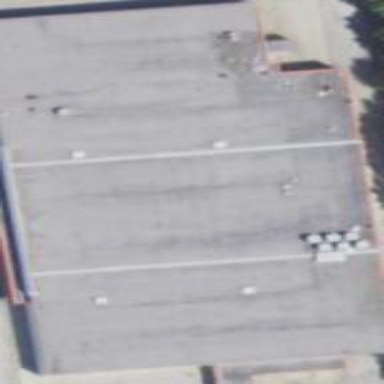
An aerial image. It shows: Retail building that is part of shopping center.